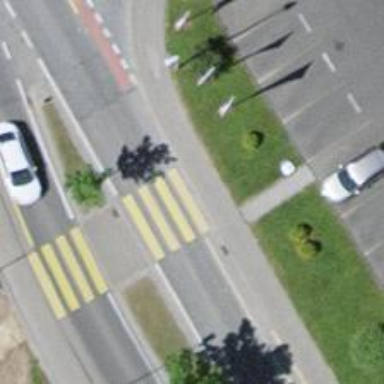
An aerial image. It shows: Kerb serving as barrier.